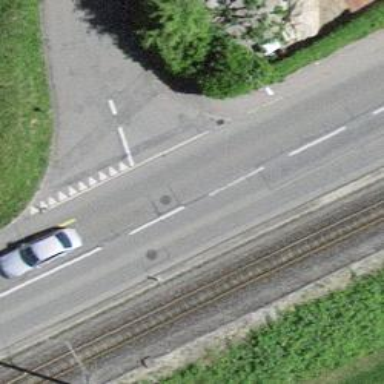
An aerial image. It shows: Secondary road with asphalt surface.